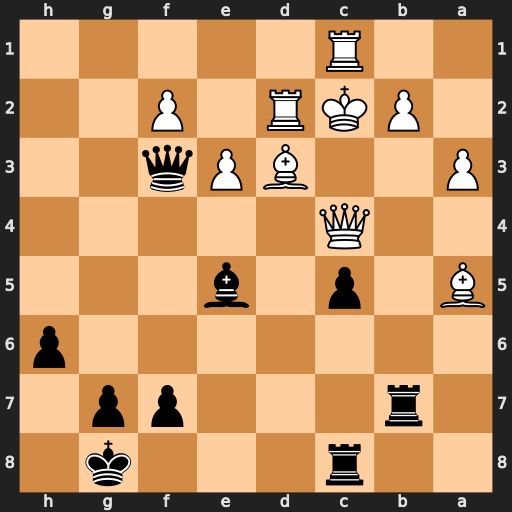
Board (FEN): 2r3k1/1r3pp1/7p/B1p1b3/2Q5/P2BPq2/1PKR1P2/2R5
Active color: b
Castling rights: -
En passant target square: -
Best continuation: Rxb2#